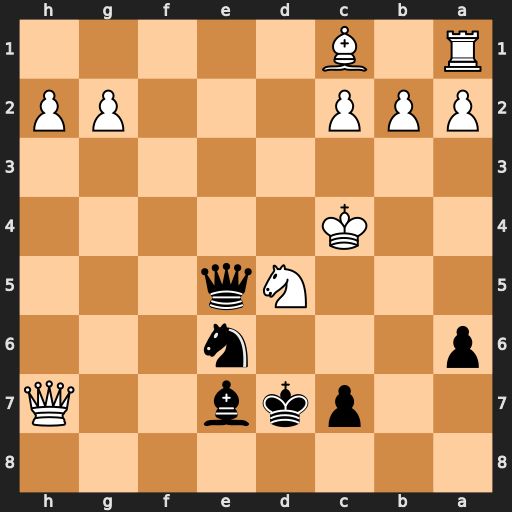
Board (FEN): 8/2pkb2Q/p3n3/3Nq3/2K5/8/PPP3PP/R1B5
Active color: b
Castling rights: -
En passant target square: -
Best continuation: Qd4+ Kb3 Nc5+ Ka3 Qa4#